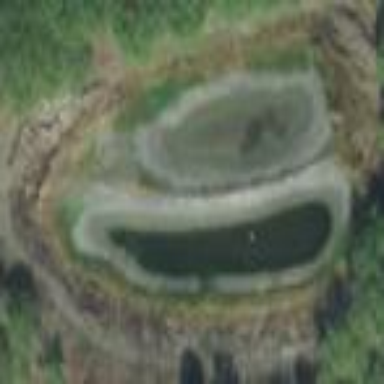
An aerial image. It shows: Small pond formed by natural water.